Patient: sex M, age 30
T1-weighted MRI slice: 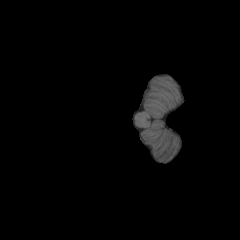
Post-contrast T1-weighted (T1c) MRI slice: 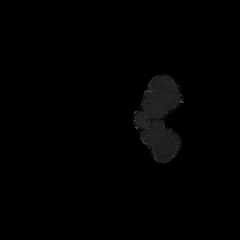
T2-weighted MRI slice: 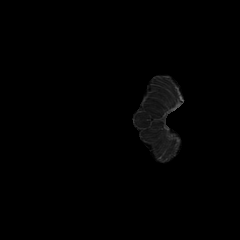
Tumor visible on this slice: no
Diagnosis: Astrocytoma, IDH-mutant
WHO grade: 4